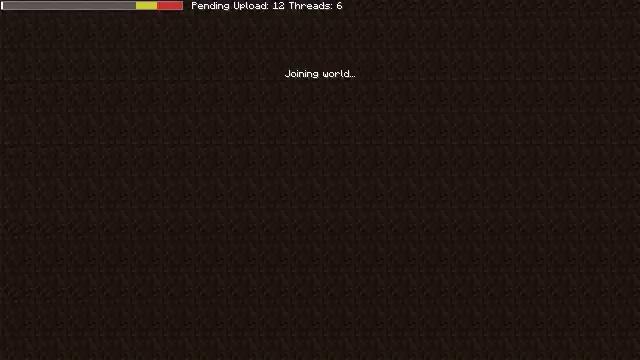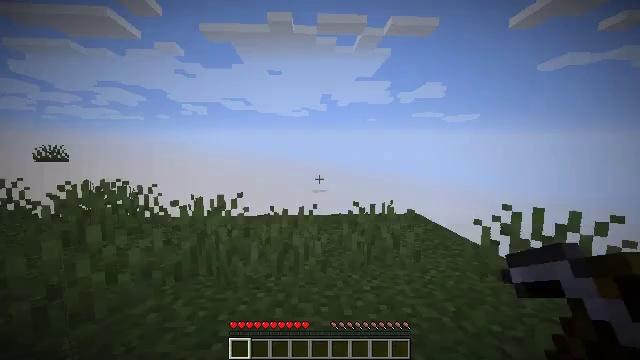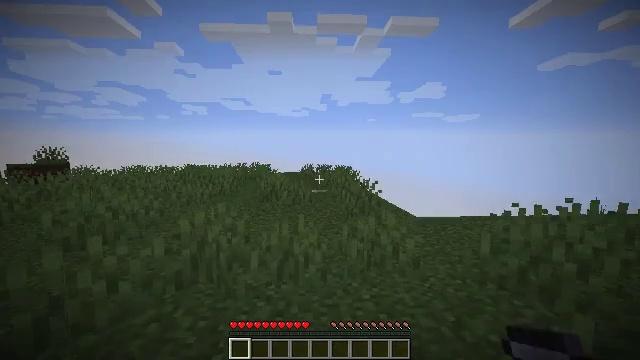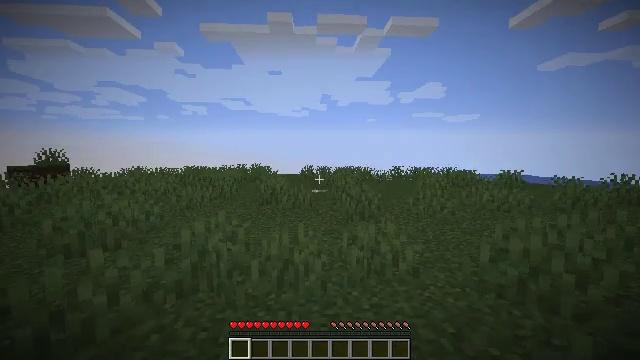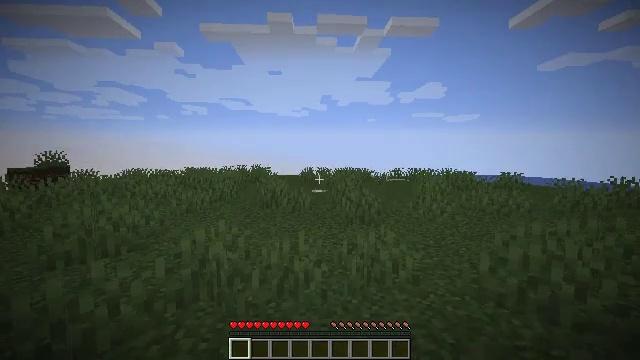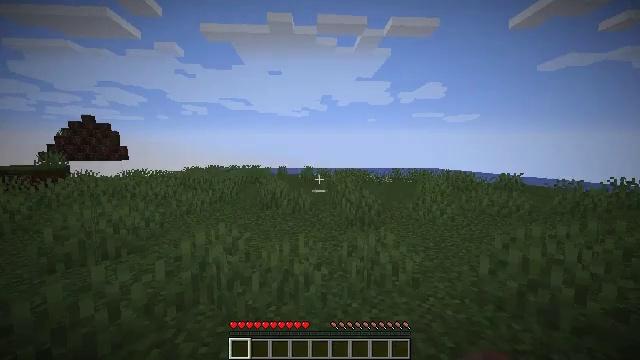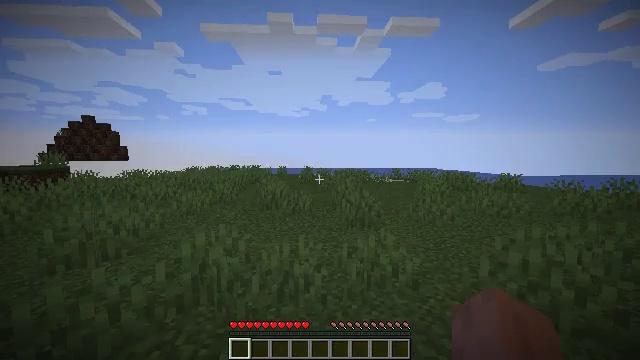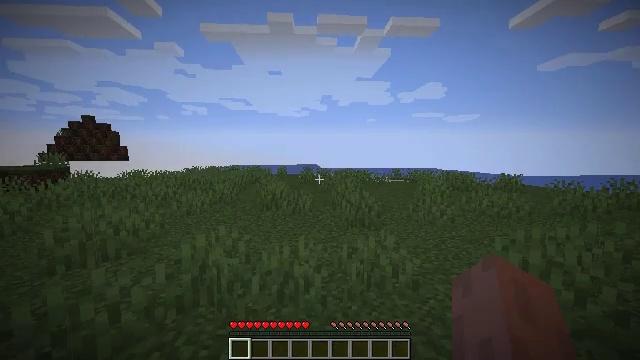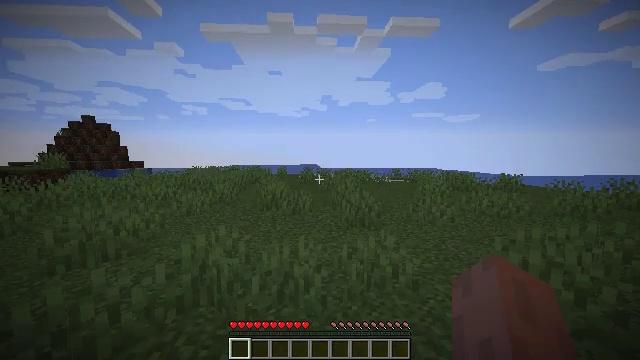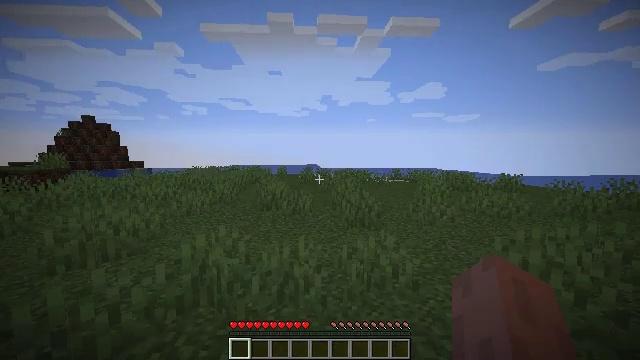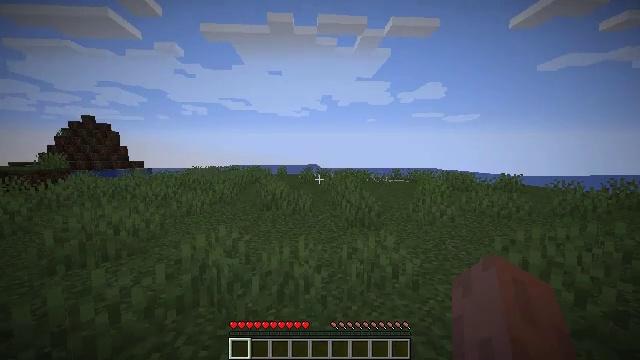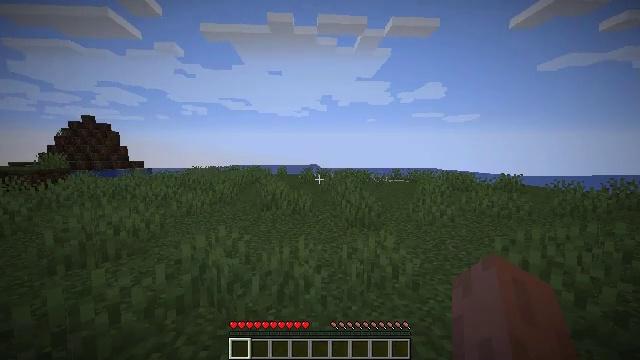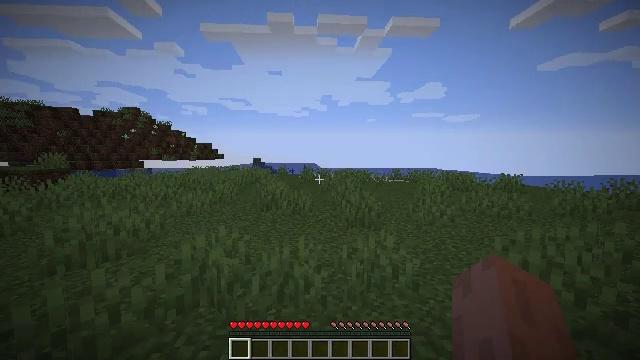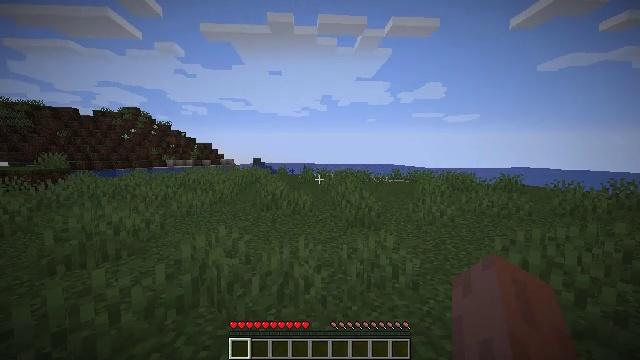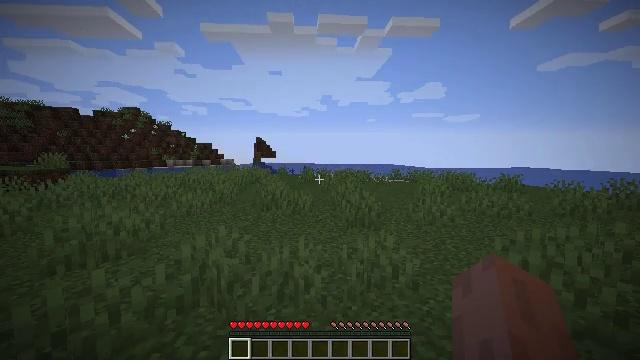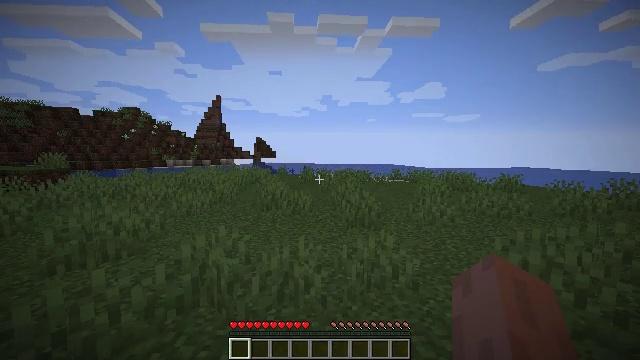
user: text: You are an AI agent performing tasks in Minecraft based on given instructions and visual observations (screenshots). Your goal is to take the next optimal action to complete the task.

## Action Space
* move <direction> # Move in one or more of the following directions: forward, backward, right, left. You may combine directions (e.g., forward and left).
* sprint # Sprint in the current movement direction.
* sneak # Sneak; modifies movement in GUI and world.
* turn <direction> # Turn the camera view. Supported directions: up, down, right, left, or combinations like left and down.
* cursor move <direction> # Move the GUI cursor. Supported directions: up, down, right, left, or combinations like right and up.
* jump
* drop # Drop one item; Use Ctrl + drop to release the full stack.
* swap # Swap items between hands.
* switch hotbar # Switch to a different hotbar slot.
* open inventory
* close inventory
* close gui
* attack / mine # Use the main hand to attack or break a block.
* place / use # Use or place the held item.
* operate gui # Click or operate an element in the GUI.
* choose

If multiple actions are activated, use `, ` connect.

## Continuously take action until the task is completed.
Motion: motion action
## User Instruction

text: Attack the birch planks to recycle them.
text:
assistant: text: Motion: sneak, turn right and down, attack / mine
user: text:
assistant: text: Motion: attack / mine
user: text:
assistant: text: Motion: attack / mine
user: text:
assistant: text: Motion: attack / mine
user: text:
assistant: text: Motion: attack / mine
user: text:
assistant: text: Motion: attack / mine
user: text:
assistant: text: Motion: attack / mine
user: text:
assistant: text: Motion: attack / mine
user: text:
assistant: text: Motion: attack / mine
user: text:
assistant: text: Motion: attack / mine
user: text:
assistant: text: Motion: attack / mine
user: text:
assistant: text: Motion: attack / mine
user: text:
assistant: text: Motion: attack / mine
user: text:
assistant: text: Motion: attack / mine
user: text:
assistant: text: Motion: attack / mine
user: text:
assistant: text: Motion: attack / mine
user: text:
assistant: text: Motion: attack / mine
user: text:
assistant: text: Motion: attack / mine
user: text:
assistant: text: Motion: attack / mine
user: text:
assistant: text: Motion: attack / mine
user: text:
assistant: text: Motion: attack / mine
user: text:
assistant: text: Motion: attack / mine
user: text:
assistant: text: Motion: attack / mine
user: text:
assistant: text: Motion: attack / mine
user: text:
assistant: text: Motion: attack / mine
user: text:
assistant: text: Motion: attack / mine
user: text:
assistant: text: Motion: attack / mine
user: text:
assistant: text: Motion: attack / mine
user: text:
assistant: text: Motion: attack / mine
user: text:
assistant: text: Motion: attack / mine